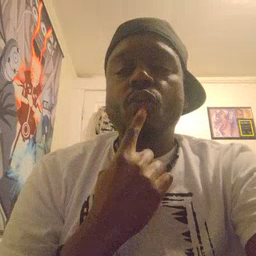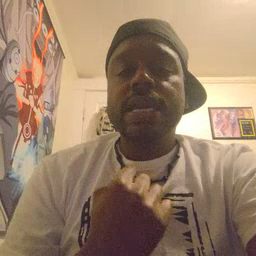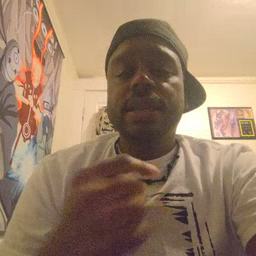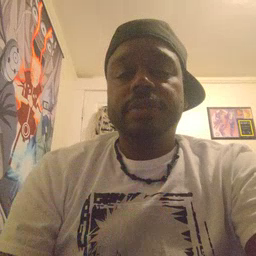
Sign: red